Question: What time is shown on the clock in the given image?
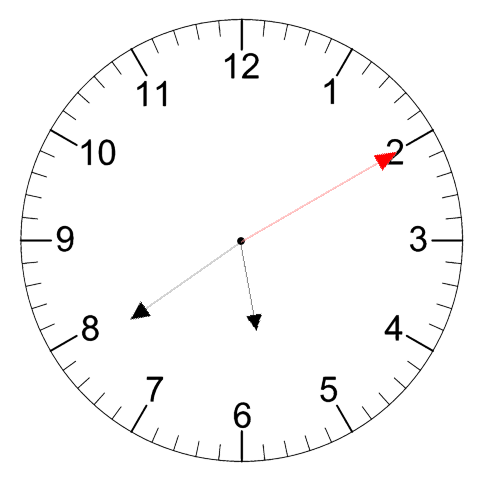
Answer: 05:39:10